Field crop: maize
Growth stage: 2
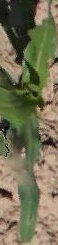
Species: maize